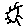
Label: sun